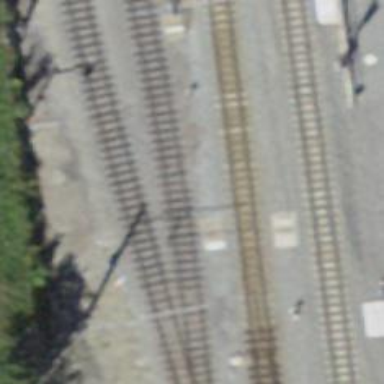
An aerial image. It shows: Narrow-gauge railway in service yard. The railway is electrified with contact line.